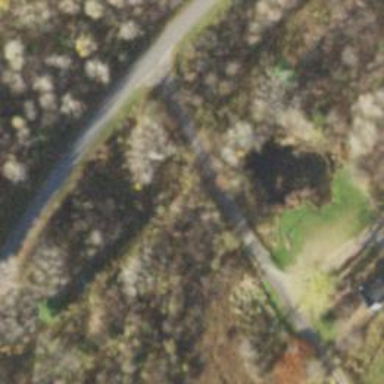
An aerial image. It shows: Residential road.